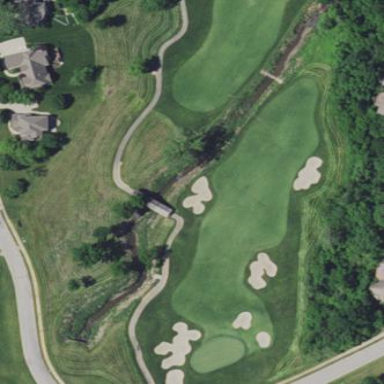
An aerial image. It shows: Golf fairway surrounded by grass.